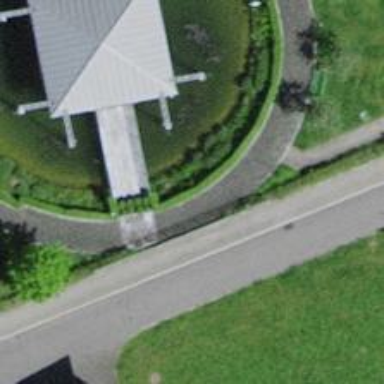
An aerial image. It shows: Bench.